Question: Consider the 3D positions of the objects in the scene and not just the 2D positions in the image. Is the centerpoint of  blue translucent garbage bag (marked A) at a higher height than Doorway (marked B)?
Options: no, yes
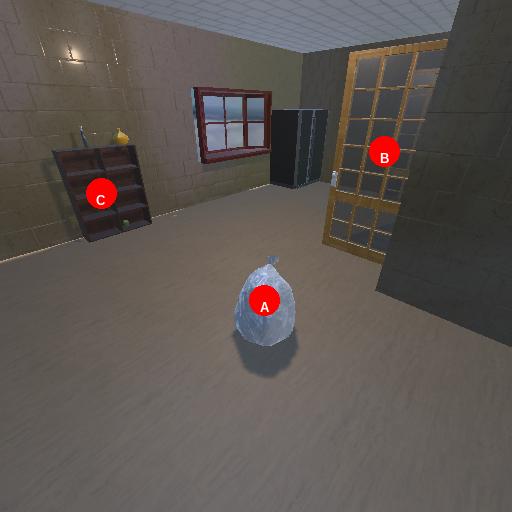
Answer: no